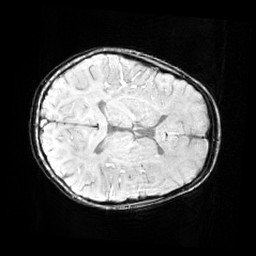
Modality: SWI
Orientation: axial
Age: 9
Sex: female
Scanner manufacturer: siemens
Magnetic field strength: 3 T
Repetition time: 0.027 s
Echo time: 0.02 s